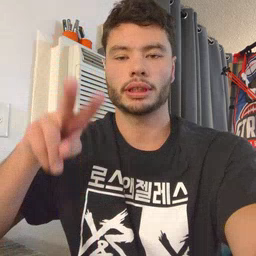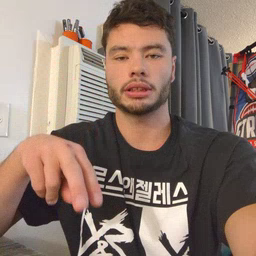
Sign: read